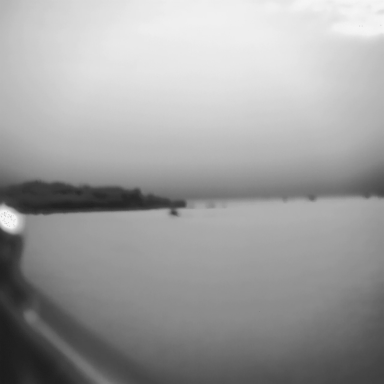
There is a canoe in the infrared image.